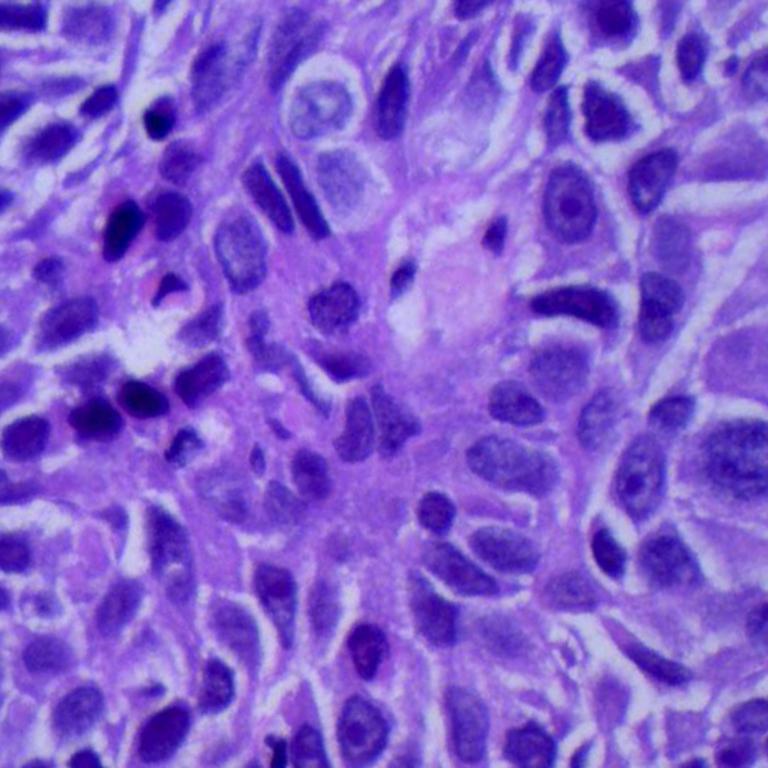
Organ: lung
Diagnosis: squamous carcinomas